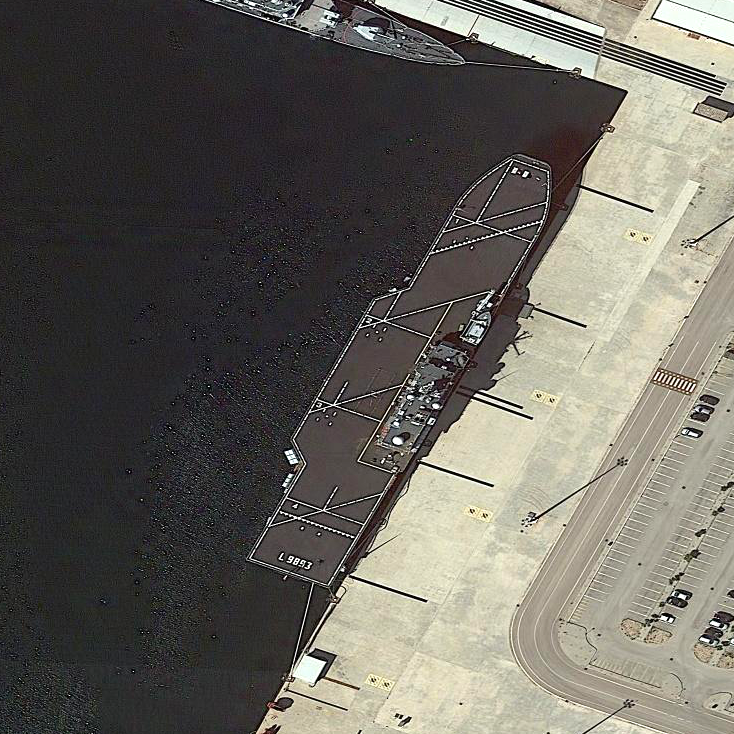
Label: assault